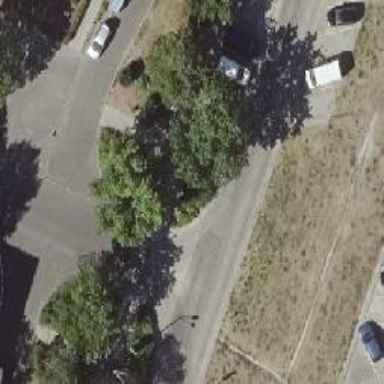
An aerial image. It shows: Avenue lined with broadleaved deciduous trees.